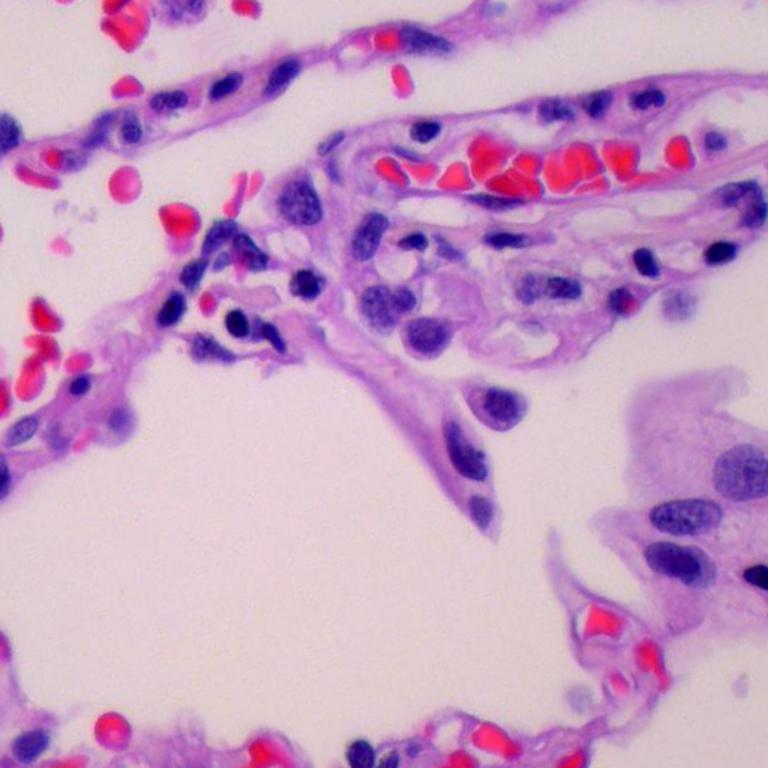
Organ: lung
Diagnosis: benign